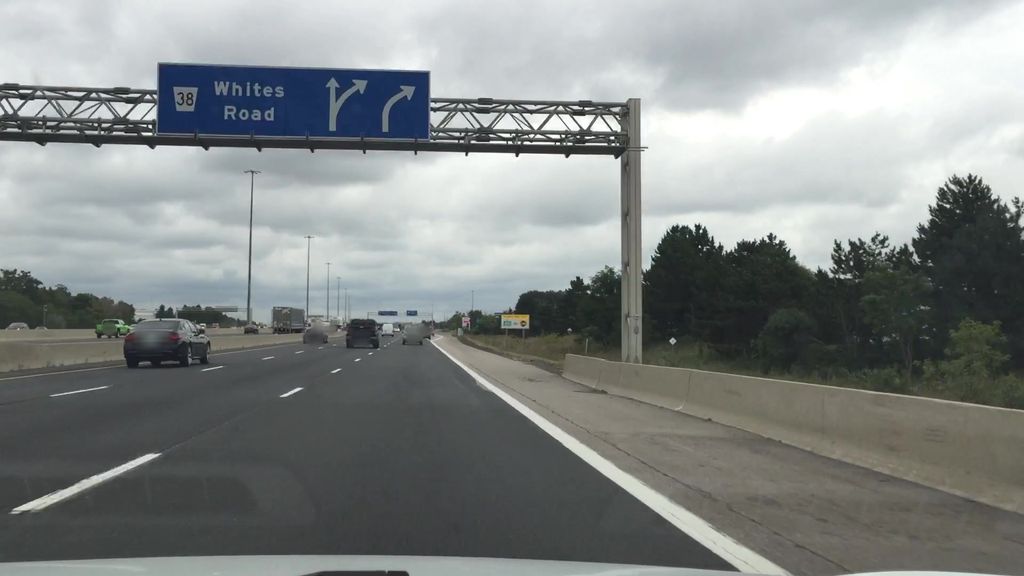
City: toronto